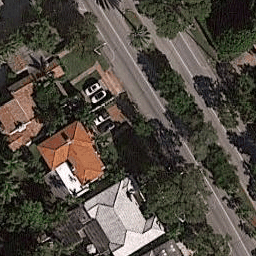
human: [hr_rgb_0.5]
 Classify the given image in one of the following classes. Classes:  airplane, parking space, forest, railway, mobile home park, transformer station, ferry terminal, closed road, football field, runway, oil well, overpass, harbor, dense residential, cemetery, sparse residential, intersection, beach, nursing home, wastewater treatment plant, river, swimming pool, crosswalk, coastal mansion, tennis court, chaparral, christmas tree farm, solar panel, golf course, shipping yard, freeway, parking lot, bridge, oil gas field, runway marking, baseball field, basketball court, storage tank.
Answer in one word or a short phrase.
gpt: coastal mansion